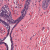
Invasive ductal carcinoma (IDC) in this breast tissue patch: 0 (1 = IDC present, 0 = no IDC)